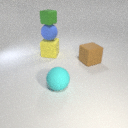
large cyan rubber sphere in front of large yellow rubber cube